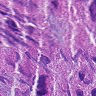
Metastatic tissue present: yes